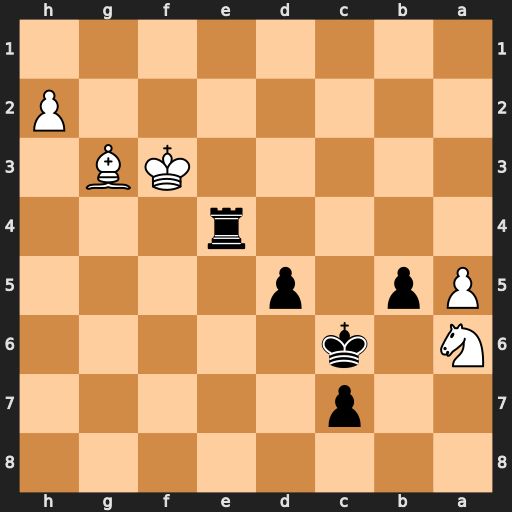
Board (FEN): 8/2p5/N1k5/Pp1p4/4r3/5KB1/7P/8
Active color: b
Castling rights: -
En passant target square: -
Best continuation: b4 Nxb4+ Rxb4